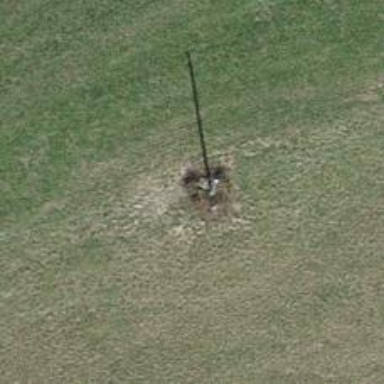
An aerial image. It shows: Power pole.